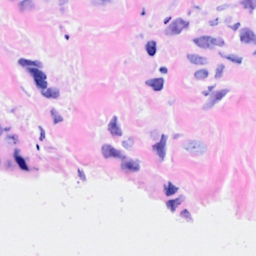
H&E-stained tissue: Breast